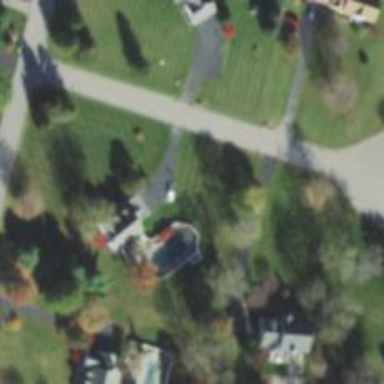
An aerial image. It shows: Driveway.